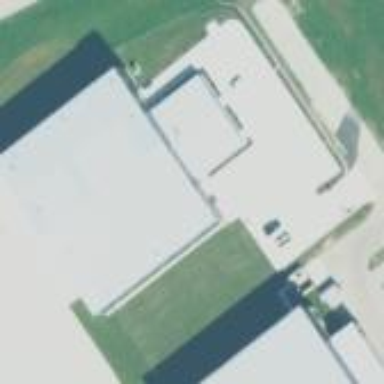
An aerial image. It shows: Hangar building at airport.